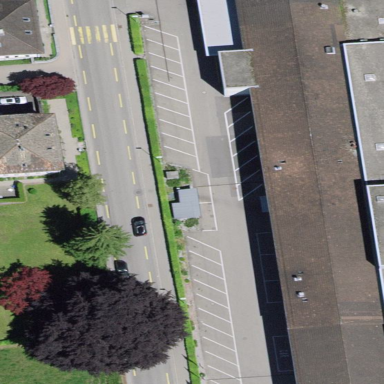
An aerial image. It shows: Street-side parking area.